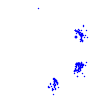
Particle: proton